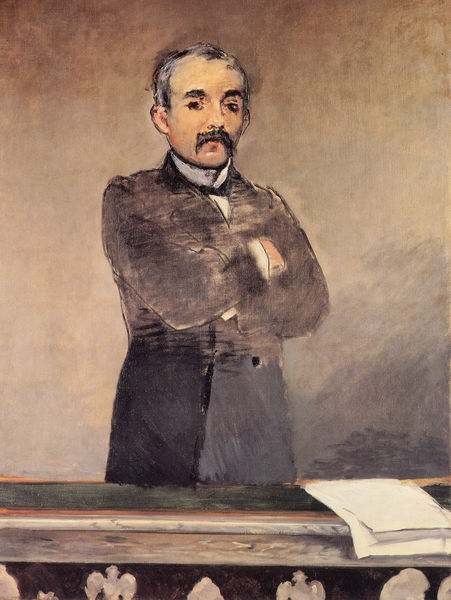
Titel: Portrait de Georges Clemenceau
Künstler: Édouard Manet
Standort: Fort Worth (Texas)
Institution: Kimbell Art Museum
Schlagwörter: adler, blätter, dunkel, gemälde, mann, weiß, aquarell, cezanne, grob, ocker, zola, braun, frau, grau, hell, hintergrund, licht, mund, nase, ohr, pastell, profil, schwarz, skizze, tisch, zeichnung, blick, rot, beige, hochformat, malerei, muster, ornament, schleife, alt, anzug, bart, hemd, jacke, richter, schnurrbart, tresen, wand, arm, arme, augen, gesicht, kragen, stehen, bildnis, portrait, porträt, tischdecke, brüstung, haare, mantel, stehend, adel, blatt, augenbrauen, frontal, kontrast, ohren, poträt, ton, balkon, schürze, papier, papiere, schreibtisch, liegen, haltung, mauer, töne, klein, bank, figuren, white, frack, karikatur, schnäuzer, black, collar, dark, face, gray, green, grey, hair, nose, painting, schnurbart, table, wall, yellow, dichter, ernst, streng, aufrecht, ornamente, mimik, pink, brown, geländer, railing, rodin, warten, fliege, gehrock, revers, schnauzbart, schnauzer, betrachter, masserung, stolz, theke, alter, zettel, balustrade, steht, schraffur, dreiviertel, text, uniform, faust, konturen, autor, manschetten, stehkragen, älter, verschränkt, hand, brief, man, background, crossed, ear, folded, bleich, binder, halsbinde, eyes, suit, abstufung, oberlippenbart, schreiber, paper, unfertig, colar, look, color, purple, brow, coat, mouth, buttons, sketch, beard, birds, eagle, tempera, verzierungen, cravat, desk, jacket, bismark, shelf, tie, papers, standbild, halsbinder, ledge, letter, reading, person, arms, kollonade, verschränken, paier, design, übereinander, ears, skizzenhaft, selbstproträt, graue haare, brush, chalk, strong, charcoal, paint, dokumente, eyebrows, gentleman, verschränkte arme, tan, schmall, shirt, standing, button, frak, stumm, potrait, mustache, moustache, serious, hairs, blattt, pages, geschränkt, mittleren alters, cuffs, strength, 19th century, scnnurbart, stern, muted, brows, lawyer, lapels, neutral, arms crossed, smooth, adl, schnurrbaar, upright, folded arms, pencils, legal, autenbrauen, melierte haare, sober, facepainting, bgrown, eyews